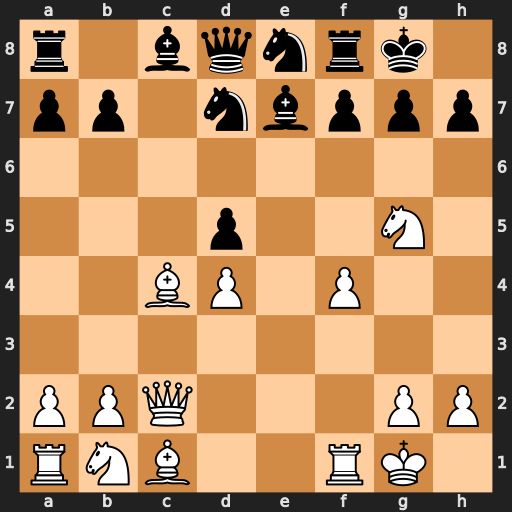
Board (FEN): r1bqnrk1/pp1nbppp/8/3p2N1/2BP1P2/8/PPQ3PP/RNB2RK1
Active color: w
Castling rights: -
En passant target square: -
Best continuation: Qxh7#